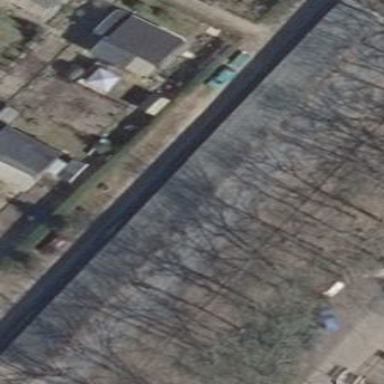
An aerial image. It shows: Garage building.